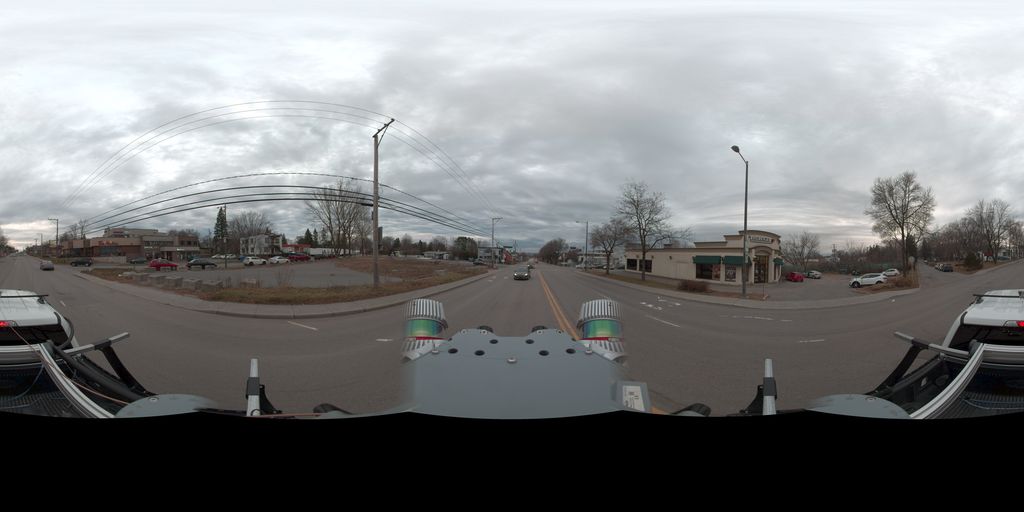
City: quebec_city